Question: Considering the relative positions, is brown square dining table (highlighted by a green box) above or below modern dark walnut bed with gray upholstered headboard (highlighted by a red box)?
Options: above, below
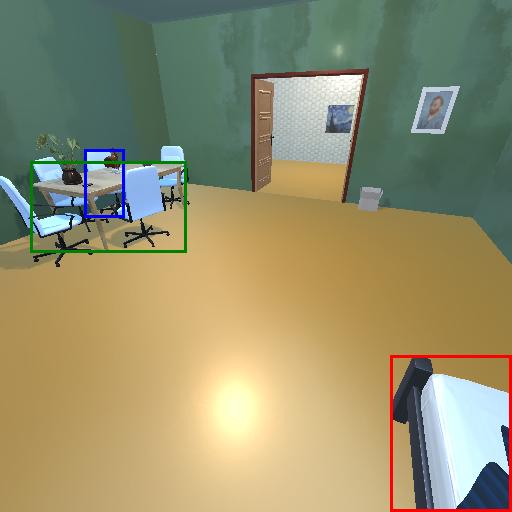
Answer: above